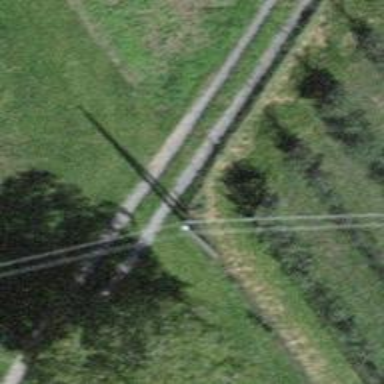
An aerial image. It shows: Minor power line.